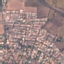
Land use / land cover class: Residential